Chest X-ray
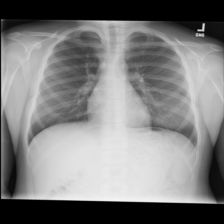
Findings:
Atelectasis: negative
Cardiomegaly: negative
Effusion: negative
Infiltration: negative
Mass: negative
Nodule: negative
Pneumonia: negative
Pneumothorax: negative
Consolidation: negative
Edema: negative
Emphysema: negative
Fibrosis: negative
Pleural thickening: negative
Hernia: negative